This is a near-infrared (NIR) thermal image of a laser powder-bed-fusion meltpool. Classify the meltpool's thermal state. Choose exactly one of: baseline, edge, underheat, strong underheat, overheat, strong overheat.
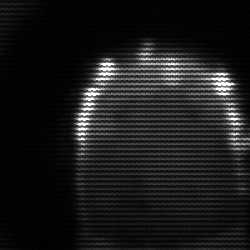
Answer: baseline